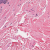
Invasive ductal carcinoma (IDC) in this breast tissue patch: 0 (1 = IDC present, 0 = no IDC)